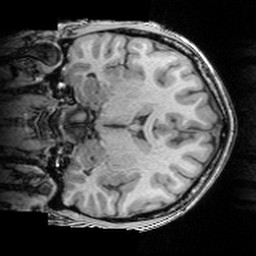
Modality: T1w
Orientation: coronal
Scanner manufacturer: siemens
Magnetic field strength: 3 T
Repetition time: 1.63 s
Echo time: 0.00311 s